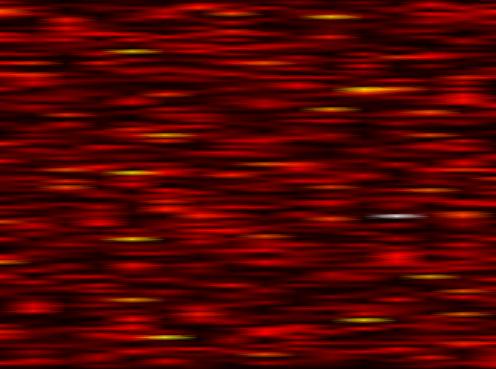
Label: FBMC